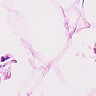
Metastatic tissue present: no